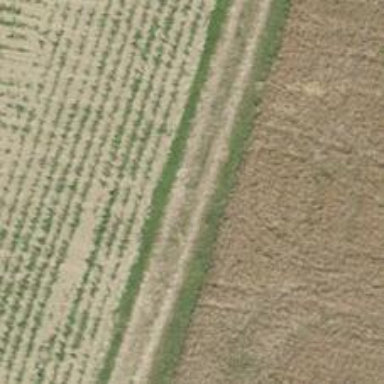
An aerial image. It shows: Grass track with grade4 quality surface.